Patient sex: M
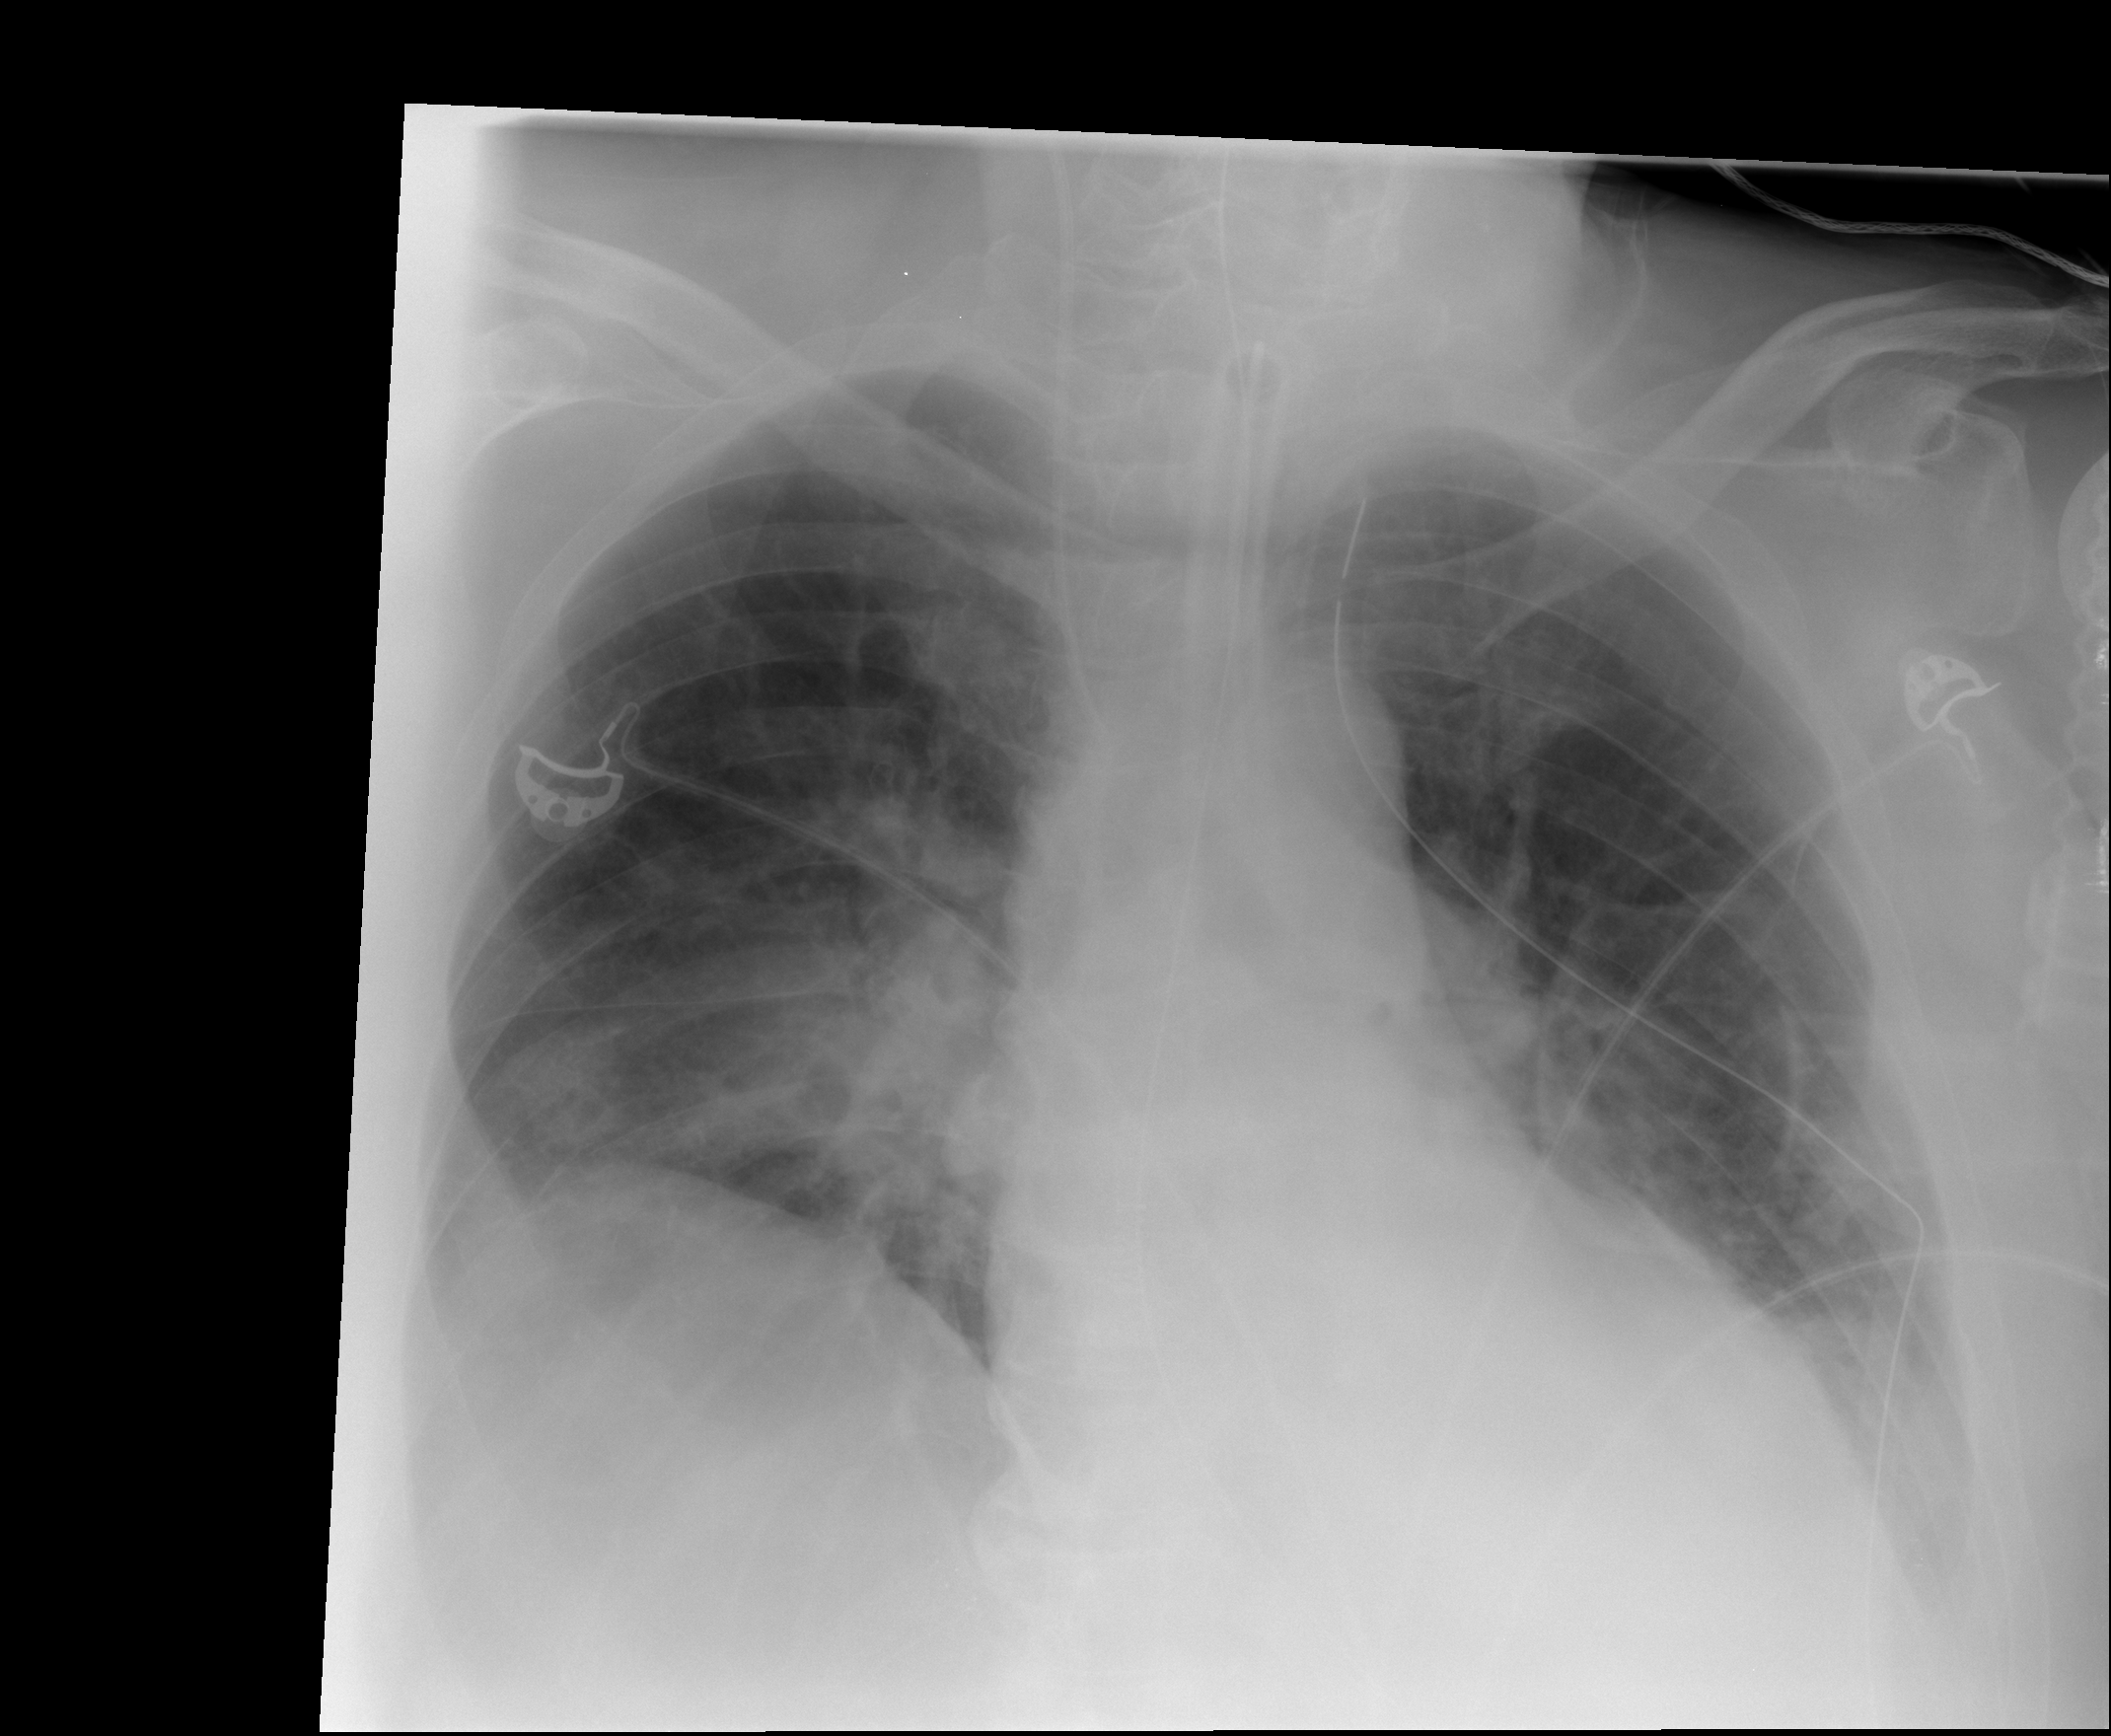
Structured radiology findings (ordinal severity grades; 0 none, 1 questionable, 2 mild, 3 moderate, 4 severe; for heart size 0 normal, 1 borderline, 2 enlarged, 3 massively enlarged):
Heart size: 2
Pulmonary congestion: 3
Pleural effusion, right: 1
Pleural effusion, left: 1
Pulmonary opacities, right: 2
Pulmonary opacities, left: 2
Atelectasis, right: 2
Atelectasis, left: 2